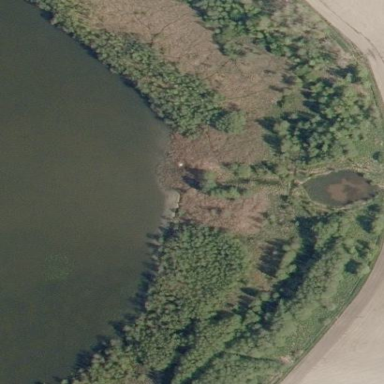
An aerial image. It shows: Swampy wetland area.